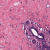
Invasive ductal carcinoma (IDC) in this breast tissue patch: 0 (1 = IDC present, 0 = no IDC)